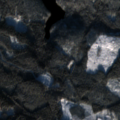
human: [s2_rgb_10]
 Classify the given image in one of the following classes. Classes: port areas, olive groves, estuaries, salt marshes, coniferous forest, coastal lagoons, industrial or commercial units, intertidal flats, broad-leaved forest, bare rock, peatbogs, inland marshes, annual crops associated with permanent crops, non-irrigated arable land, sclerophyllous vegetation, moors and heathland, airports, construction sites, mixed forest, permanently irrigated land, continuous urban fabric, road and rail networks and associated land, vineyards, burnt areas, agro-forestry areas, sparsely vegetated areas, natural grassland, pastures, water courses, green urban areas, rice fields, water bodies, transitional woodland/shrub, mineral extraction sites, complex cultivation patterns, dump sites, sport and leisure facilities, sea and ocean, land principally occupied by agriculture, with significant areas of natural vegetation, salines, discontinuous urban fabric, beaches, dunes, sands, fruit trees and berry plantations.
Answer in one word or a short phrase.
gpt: coniferous forest, mixed forest, water bodies